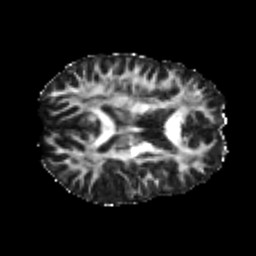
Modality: FA
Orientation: axial
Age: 20
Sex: male
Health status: healthy
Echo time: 0.074 s